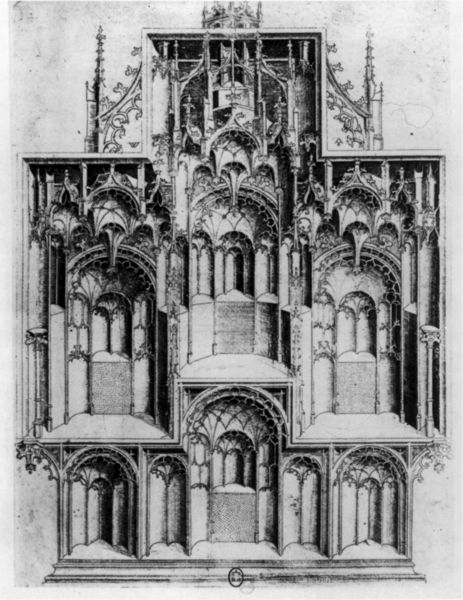
Titel: Entwurf eines zweigeschossigen Nischenretabels
Künstler: Monogrammist W
Standort: Paris
Institution: Bibliothèque Nationale.
Schlagwörter: flügel, fenster, grau, holz, skizze, säulen, zeichnung, fächer, ornament, architektur, barock, rahmen, sockel, felder, kirche, spitzen, england, gotik, renaissance, relief, schrank, ansicht, bogen, fassade, perspektive, studie, leer, rand, rundbogen, verzierung, stufen, bögen, erker, gerüst, gewölbe, offen, dreistöckig, rechteck, druck, räume, entwurf, altar, arkaden, hochaltar, schnitzerei, kasten, kreuzrippen, gotisch, rippengewölbe, rundbögen, etagen, kupferstich, schrein, netz, aufsatz, aufbau, maßwerk, aufriss, nischen, zeichung, fialen, strebewerk, neo, biforien, gotisierend, neugotisch, krabben, gesprenge, retabel, netzgewölbe, baldachine, altaraufbau, filegran, hidtoristisch, leergerüst, tropfstein, arusschnitt